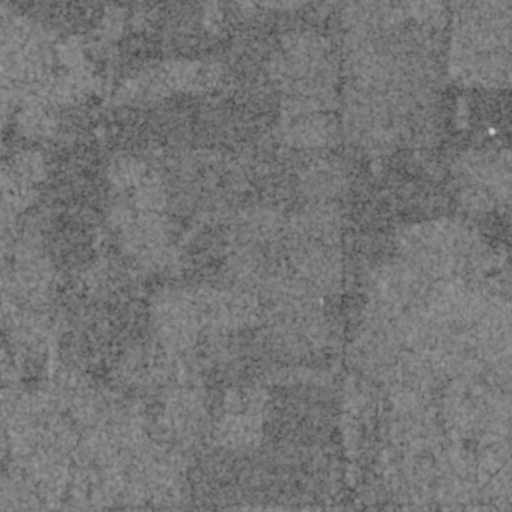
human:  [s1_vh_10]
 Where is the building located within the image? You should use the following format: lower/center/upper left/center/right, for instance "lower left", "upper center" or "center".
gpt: The building is located in the lower right of the image.
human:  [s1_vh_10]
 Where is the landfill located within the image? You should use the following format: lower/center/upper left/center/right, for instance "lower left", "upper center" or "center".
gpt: There is no landfill in the image.

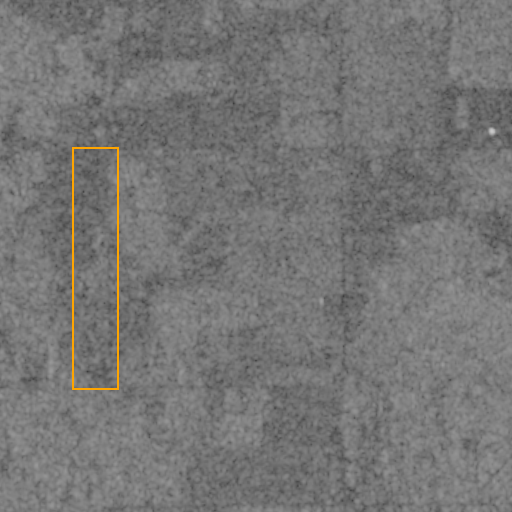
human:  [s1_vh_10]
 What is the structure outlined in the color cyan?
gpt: There is no cyan outline.
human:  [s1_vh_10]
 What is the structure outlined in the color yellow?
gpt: There is no structure outlined in yellow.